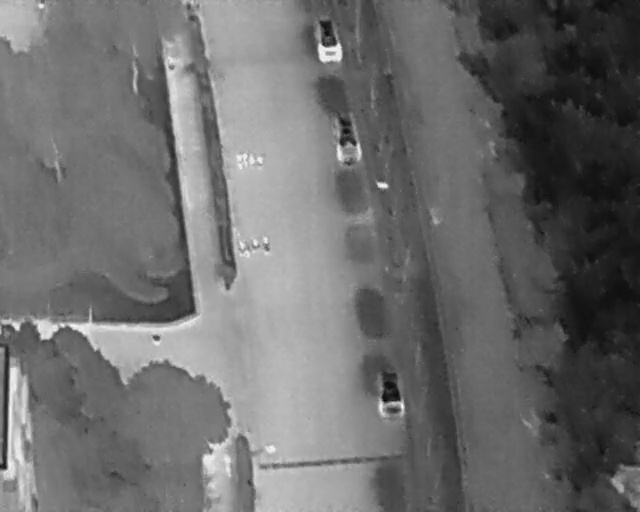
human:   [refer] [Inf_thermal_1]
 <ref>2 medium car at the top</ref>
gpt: <box>[[47, 5, 54, 10, 176], [49, 23, 58, 29, 174]]</box>

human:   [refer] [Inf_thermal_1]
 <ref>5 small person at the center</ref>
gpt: <box>[[38, 46, 41, 48, 2], [39, 30, 41, 32, 2], [38, 30, 40, 32, 2], [37, 30, 39, 31, 2], [36, 30, 38, 32, 2]]</box>

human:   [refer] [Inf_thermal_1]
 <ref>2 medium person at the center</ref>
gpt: <box>[[40, 46, 42, 48, 2], [36, 47, 39, 49, 2]]</box>